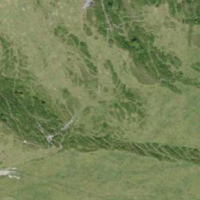
EUNIS habitat code: 23
Species observed at this site:
Rhododendron ferrugineum
Vaccinium vitis-idaea